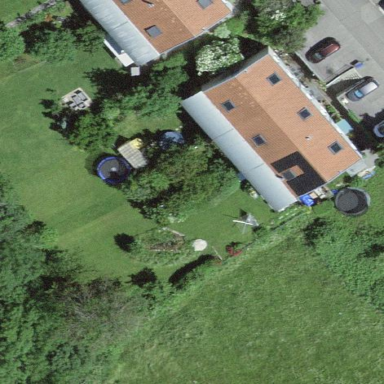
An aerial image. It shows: Terrace building.